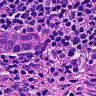
Metastatic tissue present: yes